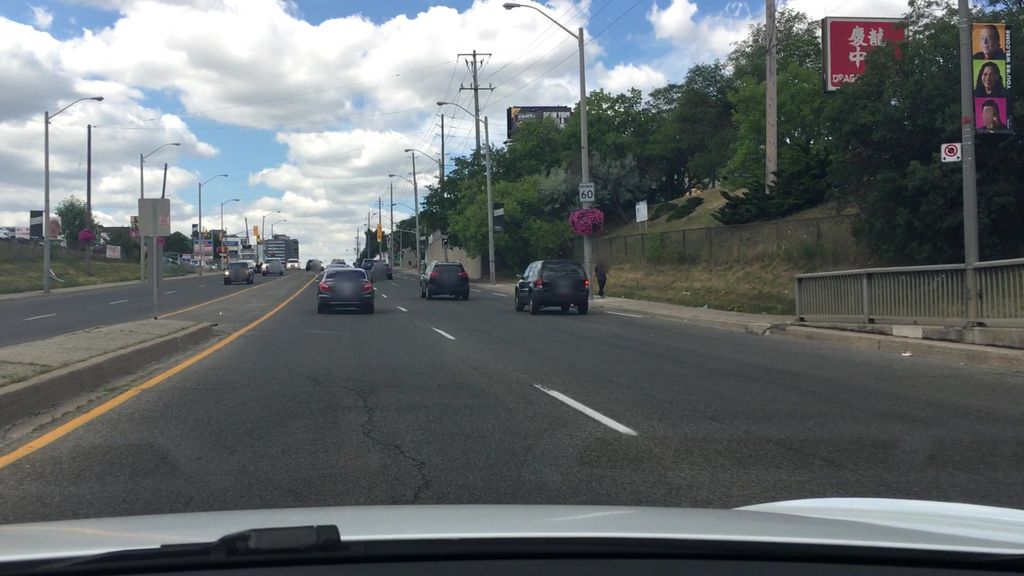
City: toronto